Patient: sex F, age 55
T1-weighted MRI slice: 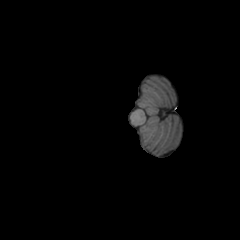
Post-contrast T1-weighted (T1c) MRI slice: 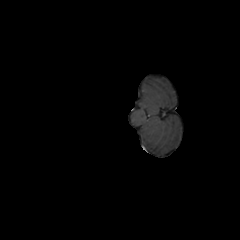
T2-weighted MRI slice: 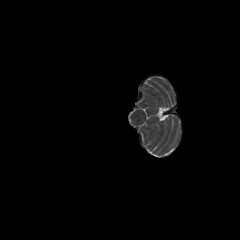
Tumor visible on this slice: no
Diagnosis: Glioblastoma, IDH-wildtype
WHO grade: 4